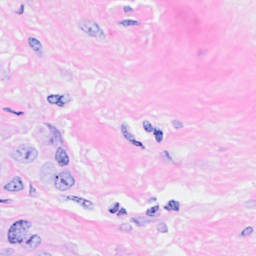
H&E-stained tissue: Breast